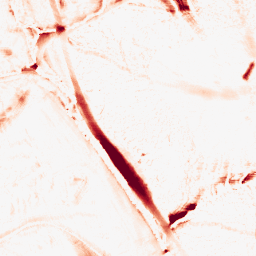
Category: morphological
Decomposition family: morphological_ellipse
Decomposition parameters: operation: opening
width: 20
height: 30
Upsampling method: sinc_hamming
Upsampling parameters: scale: 8
kernel_size: 16
Upsampling scale: 8